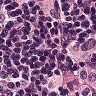
Metastatic tissue present: yes